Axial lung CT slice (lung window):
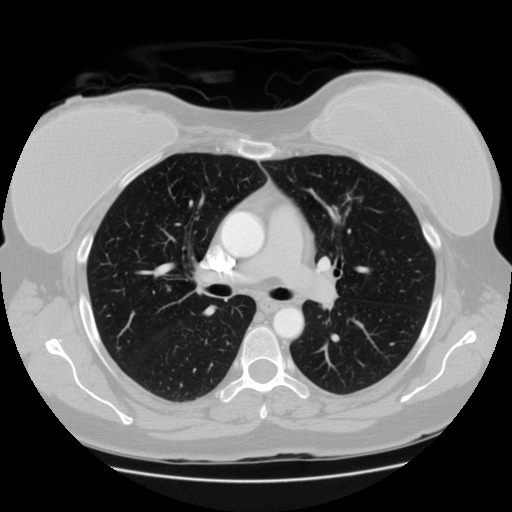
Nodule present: yes
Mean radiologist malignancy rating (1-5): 3